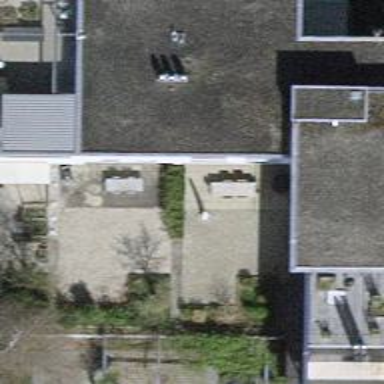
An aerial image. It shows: Building with flat roof that houses furniture shop.